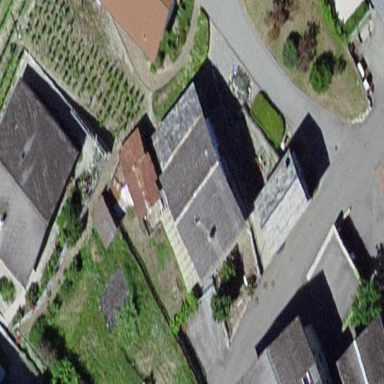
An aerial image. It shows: Simple house.